Interaction volume radius: 5 \u00c5
Interaction volume height: 15 \u00c5
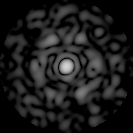
Disorder parameter: 0.8674